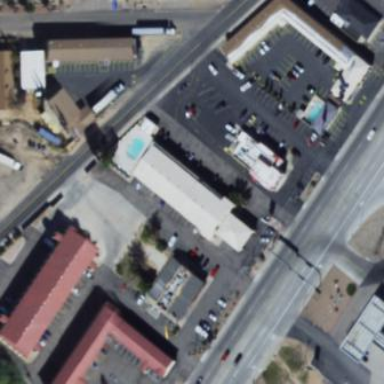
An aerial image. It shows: Building that is motel.